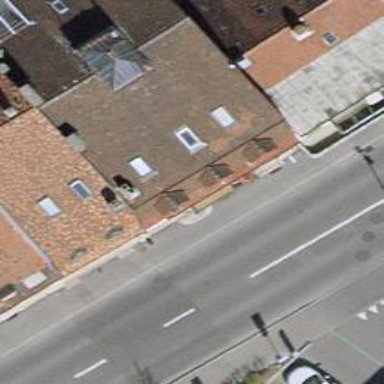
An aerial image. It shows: Pub.